Question: This is my HTML and CSS code
HTML
'''
<asp:TextBox ID="txtSearchMain" runat="server" CssClass="text-box" />
<asp:ImageButton ID="imbSearchMain" runat="server" ImageUrl="~/Resources/Images/icon-search.png" CssClass="custom-text-box-img" />
'''
CSS
'''
.text-box {
border: 1px solid #CFCFCF;
padding: 4px;
margin: 0;
height: 16px;
}
.custom-text-box-img {
border: 1px solid #CFCFCF;
height: 18px;
padding: 3px;
vertical-align: bottom;
margin-left: -3px;
background-color: white;
}
'''
Output of this code behaves differently on Chrome and IE

Output of chrome is as expected, while the IE has a different size gap between two controls.
How to fix this to behave similarly in different browsers?
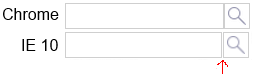
Answer: A few options to try:
1. Float both elements and remove the negative left margin.
2. Remove the whitespace between the 2 ASP tags in the source code and remove the negative left margin.
3. Apply an explicit font-size to the parent container (might increase the chances of the gap width being the same in all browsers).